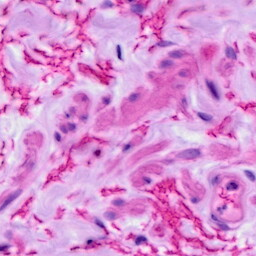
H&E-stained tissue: Ovarian